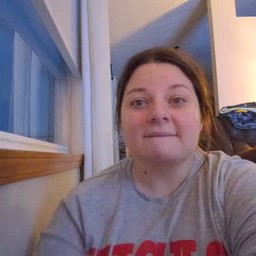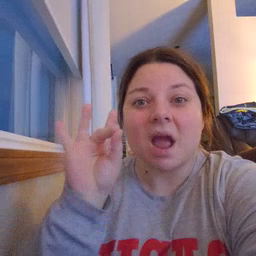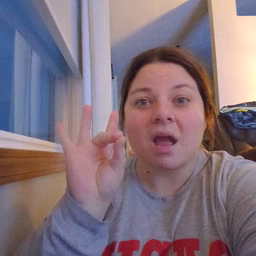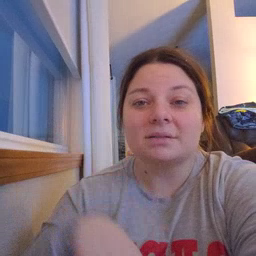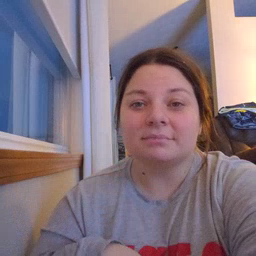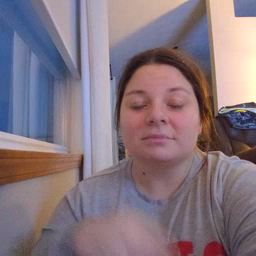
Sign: find